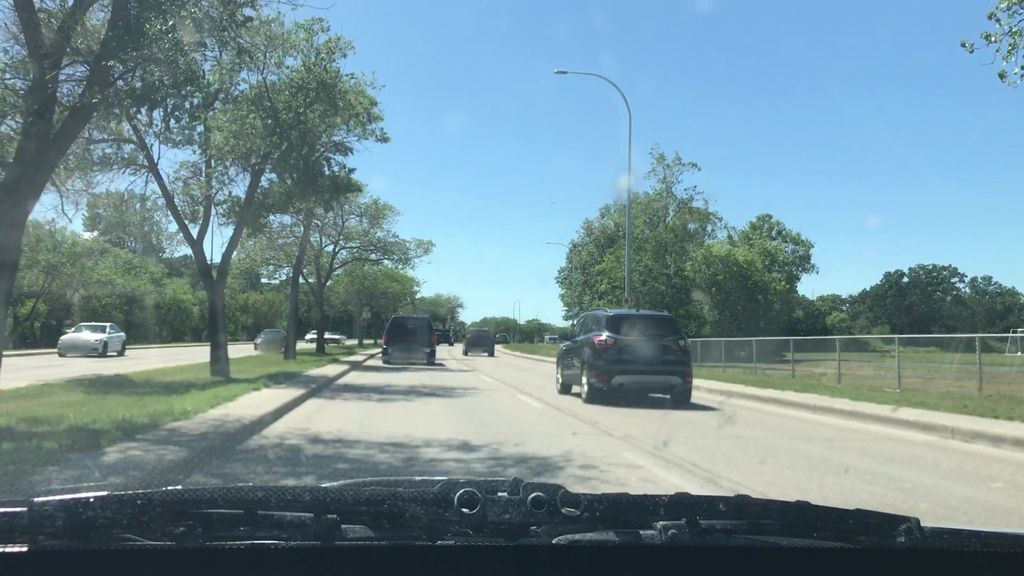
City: winnipeg